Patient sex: M
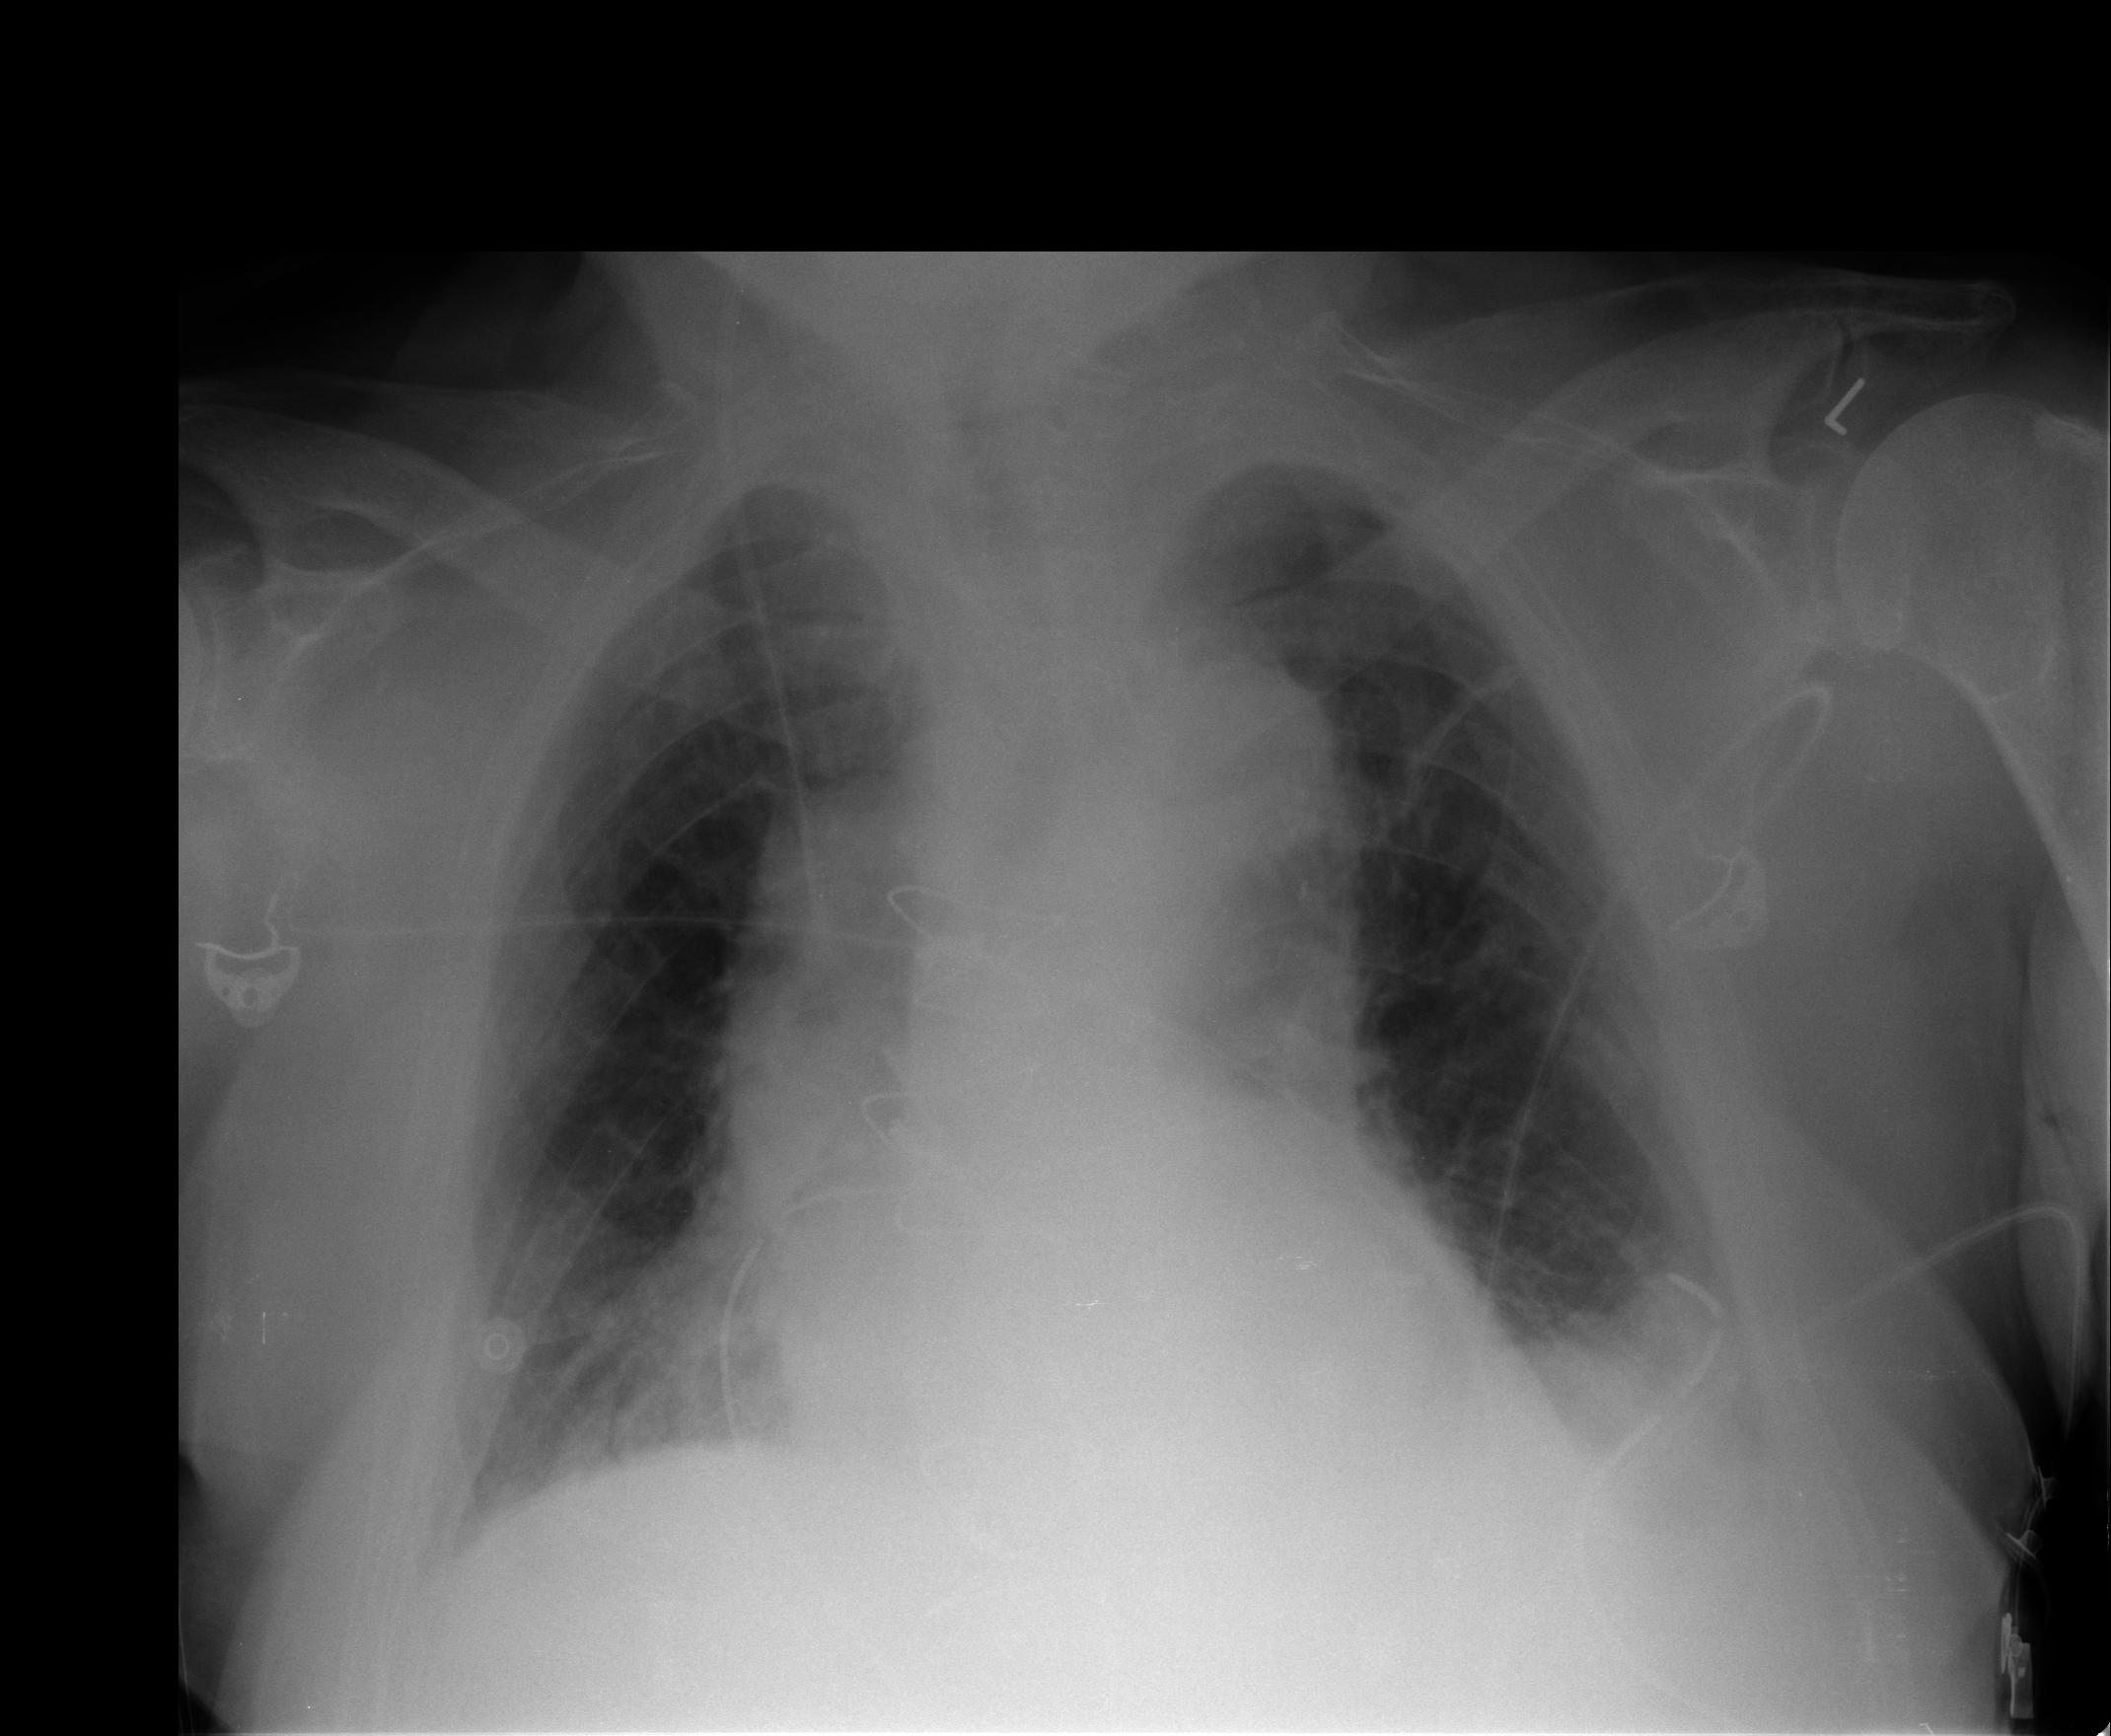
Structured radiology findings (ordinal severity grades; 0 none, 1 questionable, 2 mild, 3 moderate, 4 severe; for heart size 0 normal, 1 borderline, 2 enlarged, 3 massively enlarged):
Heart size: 1
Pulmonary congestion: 2
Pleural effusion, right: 2
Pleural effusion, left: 2
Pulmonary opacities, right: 0
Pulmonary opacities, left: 1
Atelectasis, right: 2
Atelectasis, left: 3